Aerial crown-view tile of a tropical tree (Barro Colorado Island, Panama), acquired 20250512:
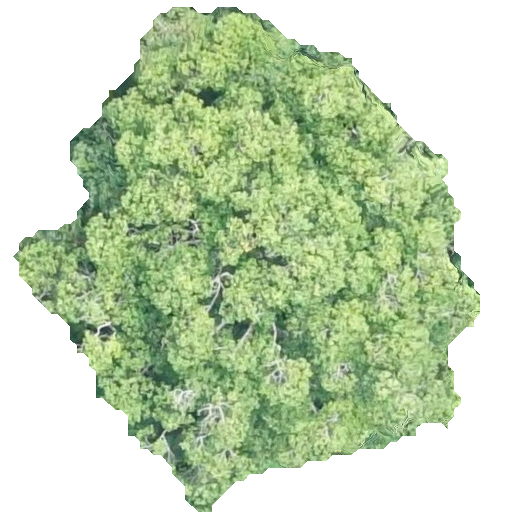
Species: Ocotea leptobotra
GBIF accepted scientific name: Ocotea leptobotra
Crown area: 218.301 m²